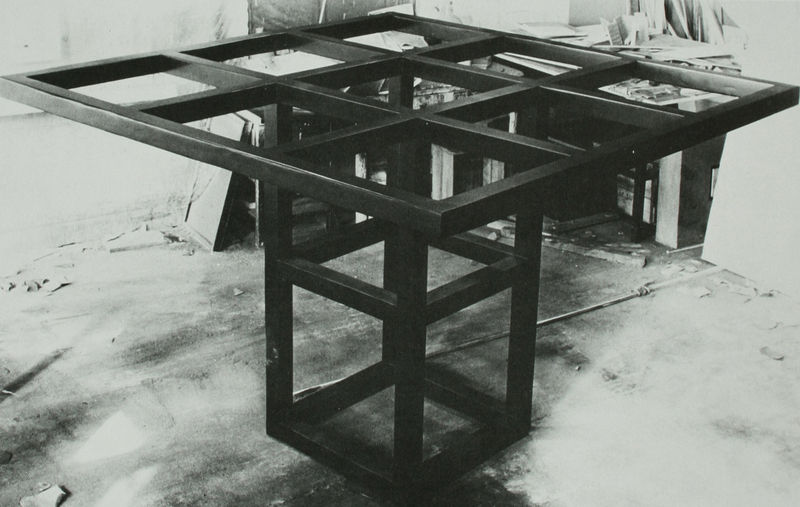
Titel: Floor Structure
Künstler: Sol Lewitt
Schlagwörter: blätter, dunkel, schatten, weiß, glas, grau, holz, schwarz, skizze, tisch, fächer, regal, rahmen, sockel, boden, stehend, turm, skulptur, bilderrahmen, bücher, modell, fußboden, farbe, formen, aufrecht, atelier, lack, metall, gestell, bildhauerei, fotografie, eisen, gerüst, stangen, durchblick, minimalismus, form, entwurf, würfel, bauhaus, quadrate, skelett, werkstatt, rollen, konstruktion, arbeitsplatz, büro, bemalung, stahl, gegenstand, objekt, quadrat, vierecke, kuben, ablage, quadratisch, bildhauer, zeichnungen, dreidimensional, dokumentation, elemente, abfall, plattform, räumlich, rost, standfuss, arbeitsraum, dimensionen, abreitstisch, istallation, metermaß, werkfoto